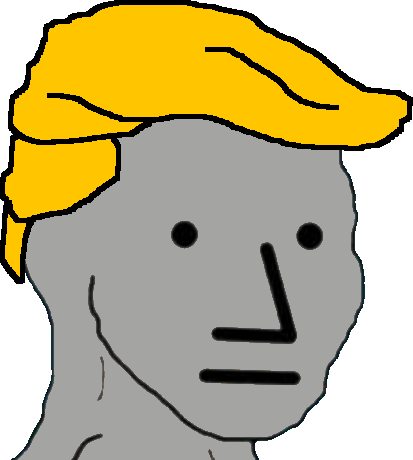
Label: 5_NPC